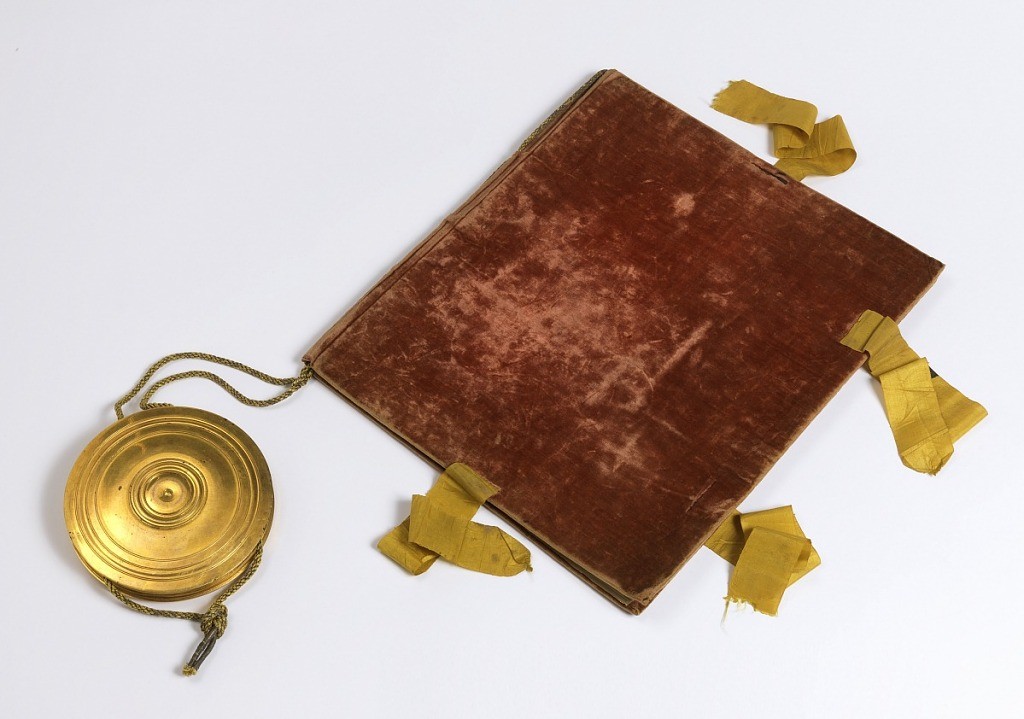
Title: Certificate of Authorization for the Title of "Von" for Johann Ferdinand Richter
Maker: Franz Mayer, Austrian, active 1700s
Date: April 7, 1785
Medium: Pen and ink, brush and watercolor over engraving on vellum, bound in velvet-covered boards with imperial seal in brass case
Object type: Calligraphy
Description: Consists of seventeen pages of text, including illumination of arms, giving a brief history of Richter (he joined the Austrian army in 1754; saw service 1757-63).  Signed by Emperor Josef and counter-signed by Tobias Philip, Freiher von Coblentz.  Imperial seal case is attached by a silk cord to the book.  Past-paper book papers used as end papers.